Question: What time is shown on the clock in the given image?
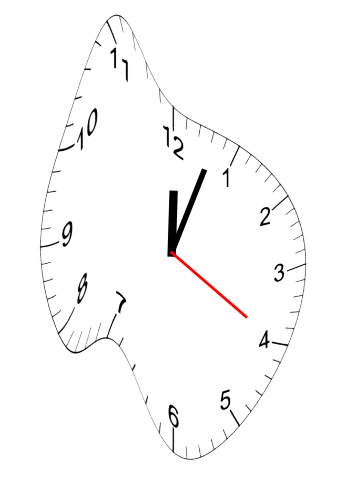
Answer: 12:03:20